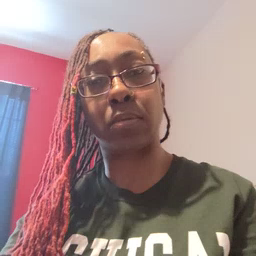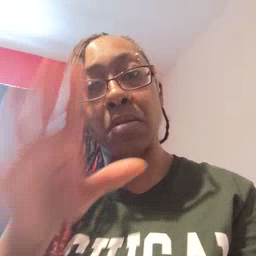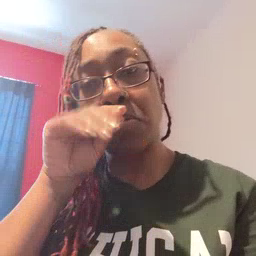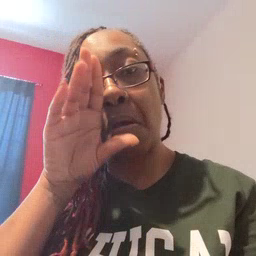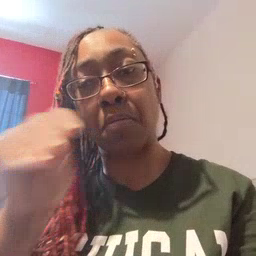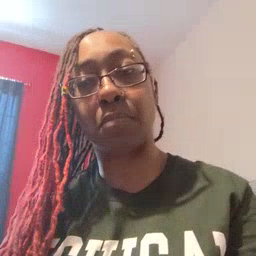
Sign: duck